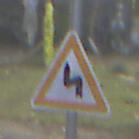
Verkehrszeichen: DoppelkurveZunaechstLinks
Umgebung: Outdoor, Urban
Tageszeit: MorningAfternoon
Wetter: PartlyCloudy
Licht: Natural
Jahreszeit: NotSpecified
Kontrast: MediumContrast